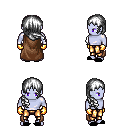
a pixel art fantasy rpg character, male body template, dark elf, purple skin, brown cape, gold greaves, white right-swept hairstyle, gold gloves, black slippers, four views (front, back, left, right), 2x2 character sprite sheet, small pixel art, hard edges, no anti-aliasing